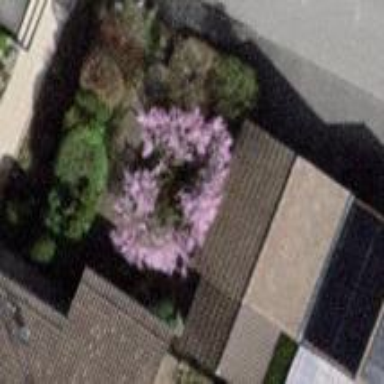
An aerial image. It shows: Garage.